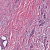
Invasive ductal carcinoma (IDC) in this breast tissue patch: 1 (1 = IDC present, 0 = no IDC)